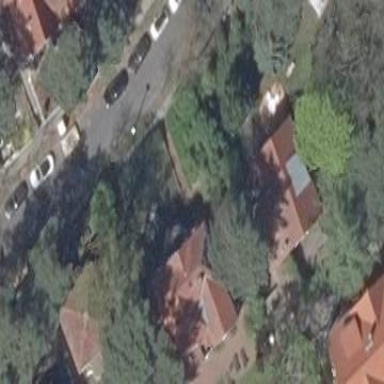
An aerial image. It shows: Detached building with mansard roof.